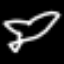
Label: airplane